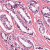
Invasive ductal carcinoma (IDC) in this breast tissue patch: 1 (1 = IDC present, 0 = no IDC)